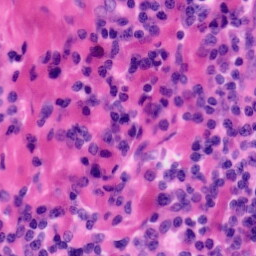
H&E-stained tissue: Tonsil